Question: I am on Chromium Version 53.0.2785.143 Built on Ubuntu, running on Ubuntu 16.04 (64-bit)
According to the <URL>, prefix increment operator is evaluated as follows:

With this in mind, I cannot explain this result:
'''
++'1';
> Uncaught ReferenceError: Invalid left-hand side expression in prefix operation
'''
when the following code works like a charm:
'''
var x = '1';
++x;
> 2
'''
As far as I understand, in both cases the first 3 bullet points of the second step are true, whereas for '++'1'' case the fourth bullet is also true (but why?) and for the '++x' case it is false, raising no error. Am I right?
PS: Firefox throws a 'SyntaxError: invalid increment operand' instead of a 'ReferenceError'
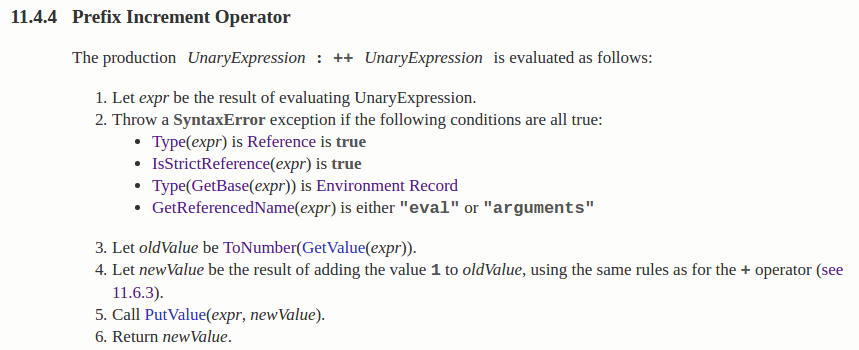
Answer: The problem is that your '++' operator implicitly involves an , and you can't assign a new value to a string constant. Note that
'''
++2;
'''
is also erroneous for the same reason.